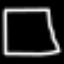
Label: square